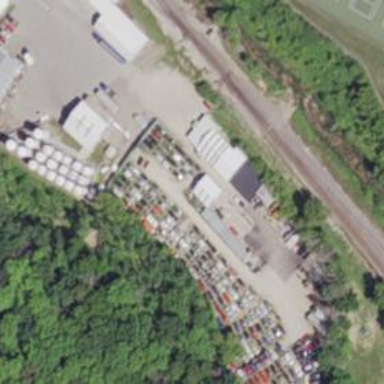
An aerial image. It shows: Industrial area designated as scrap yard.